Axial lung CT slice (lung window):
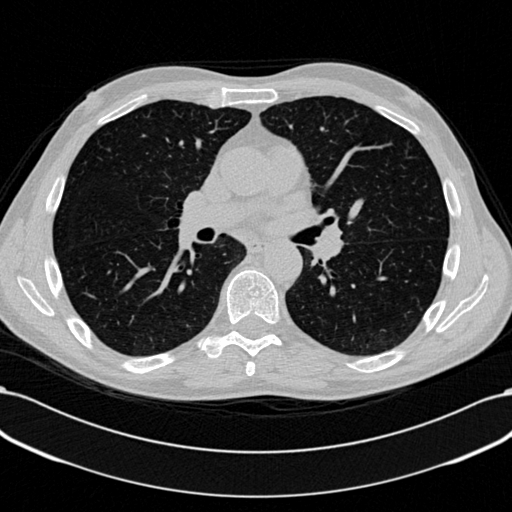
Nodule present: no